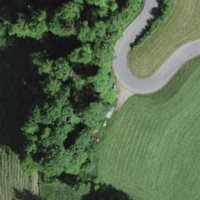
EUNIS habitat code: 24
Species observed at this site:
Argentina anserina